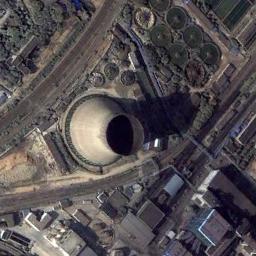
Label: thermal_power_station